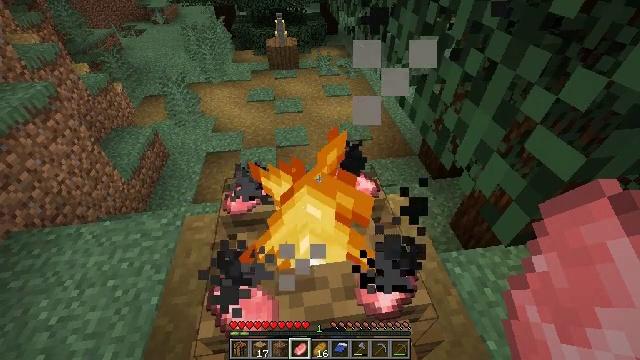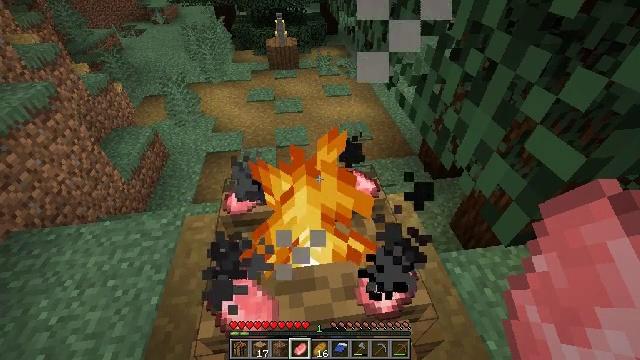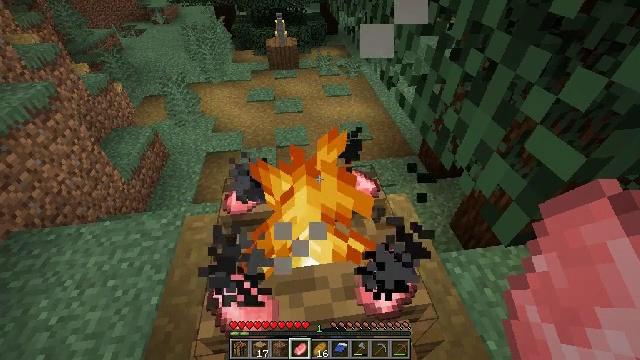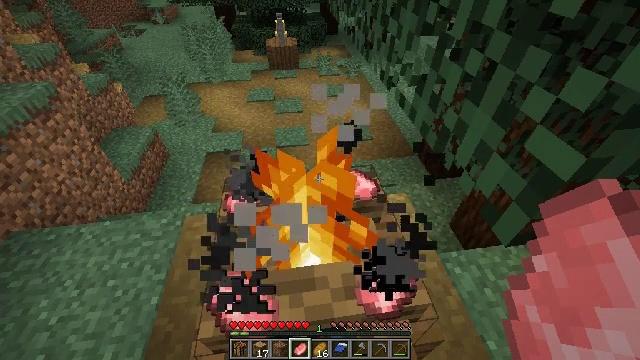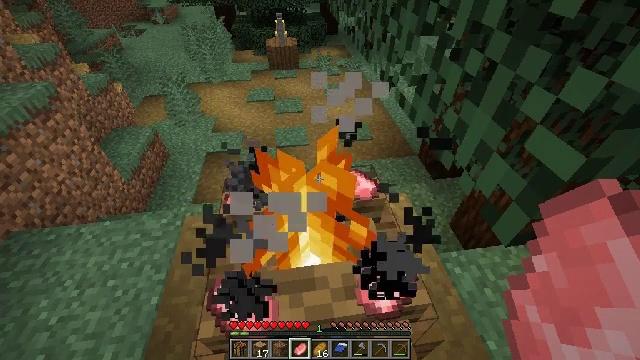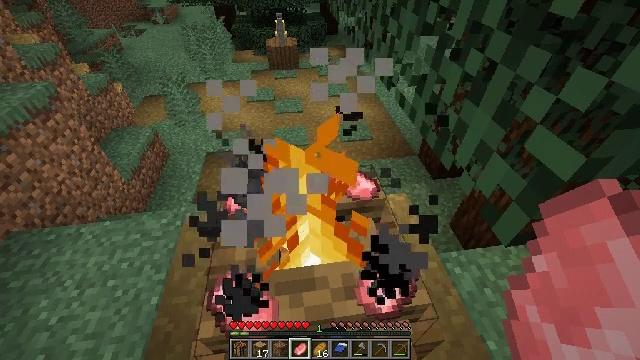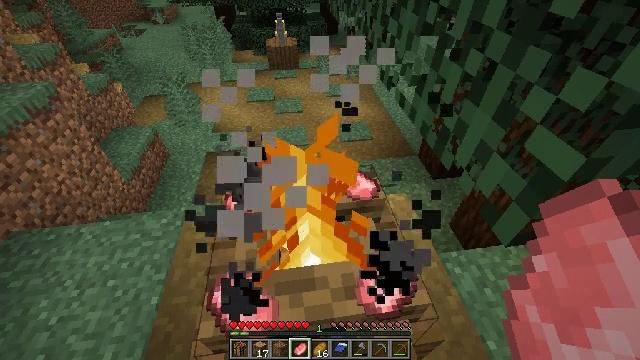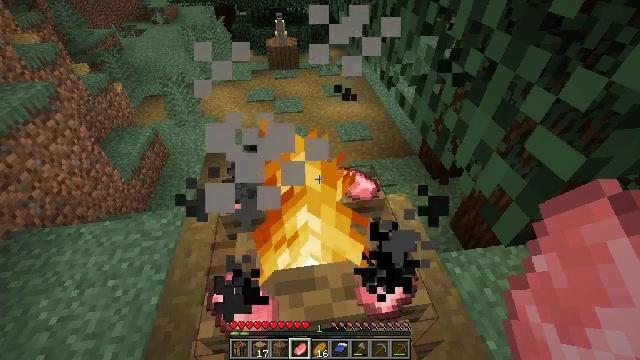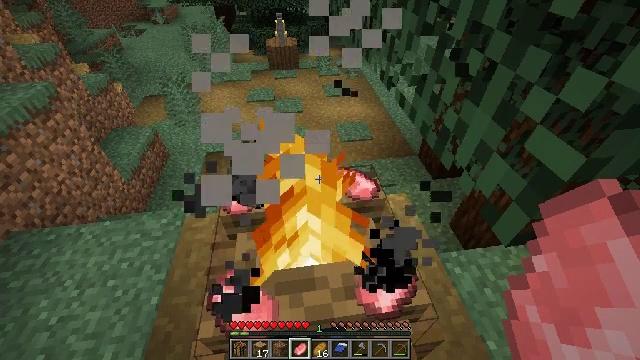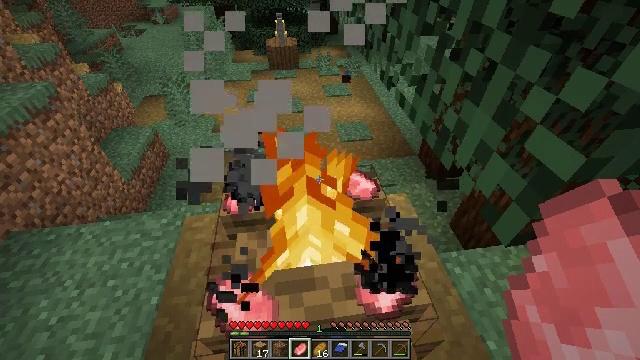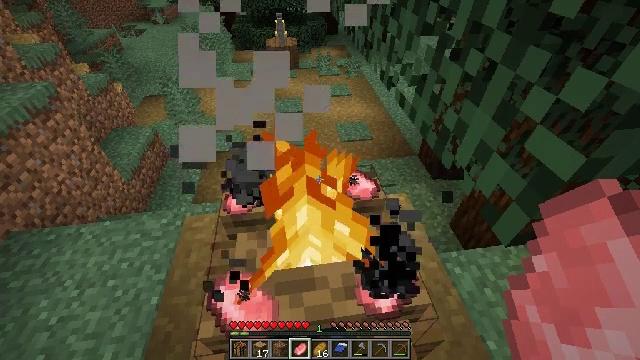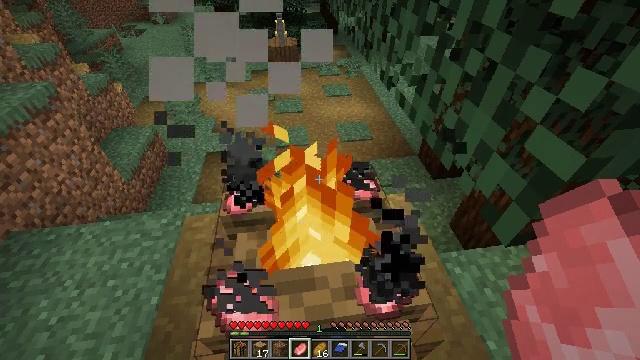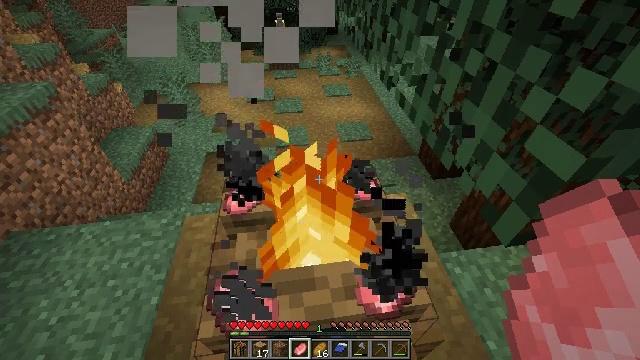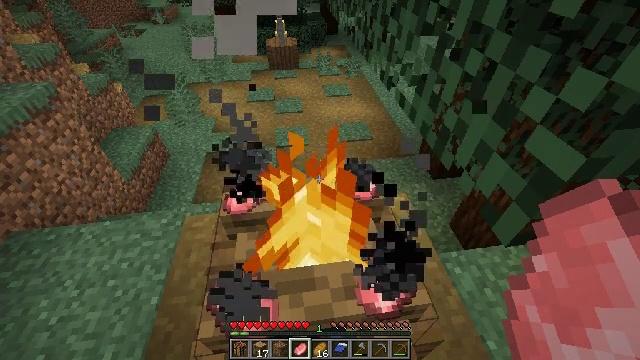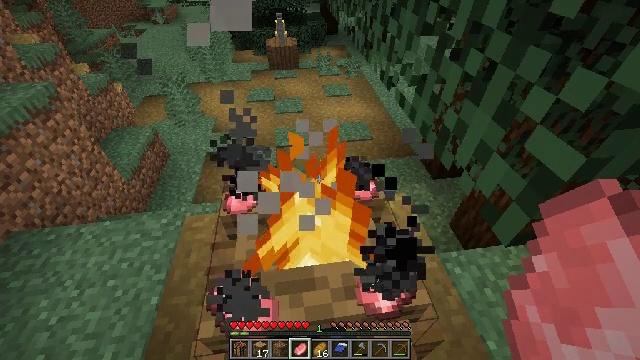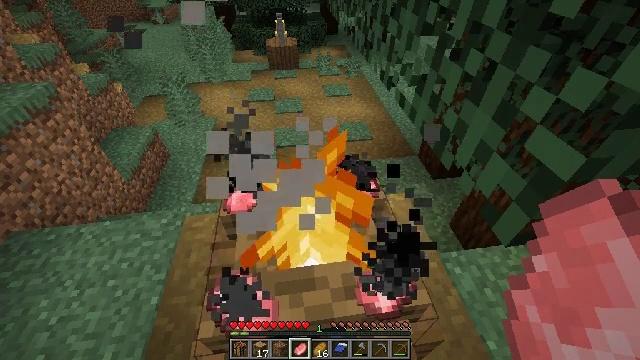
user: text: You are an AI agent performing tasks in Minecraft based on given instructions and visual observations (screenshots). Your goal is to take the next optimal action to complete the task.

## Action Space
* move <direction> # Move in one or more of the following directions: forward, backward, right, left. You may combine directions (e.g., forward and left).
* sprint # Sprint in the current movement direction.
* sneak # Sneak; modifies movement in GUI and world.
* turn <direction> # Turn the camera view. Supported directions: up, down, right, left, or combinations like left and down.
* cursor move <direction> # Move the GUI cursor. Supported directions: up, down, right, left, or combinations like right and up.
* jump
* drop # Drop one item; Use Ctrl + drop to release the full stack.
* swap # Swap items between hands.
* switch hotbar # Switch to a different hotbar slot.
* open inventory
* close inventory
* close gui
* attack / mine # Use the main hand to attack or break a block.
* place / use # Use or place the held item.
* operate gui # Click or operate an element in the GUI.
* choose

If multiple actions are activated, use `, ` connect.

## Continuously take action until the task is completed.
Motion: motion action
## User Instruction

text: Gather mossy cobblestone from a dungeon or ruin.
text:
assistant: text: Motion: no_op
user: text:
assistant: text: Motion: no_op
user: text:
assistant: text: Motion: no_op
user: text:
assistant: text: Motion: no_op
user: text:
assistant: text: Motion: no_op
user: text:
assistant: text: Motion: no_op
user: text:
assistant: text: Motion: no_op
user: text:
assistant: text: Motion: no_op
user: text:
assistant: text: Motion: no_op
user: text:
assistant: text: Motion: no_op
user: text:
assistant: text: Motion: no_op
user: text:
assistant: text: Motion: no_op
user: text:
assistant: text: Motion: no_op
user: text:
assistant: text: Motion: no_op
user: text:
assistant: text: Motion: no_op
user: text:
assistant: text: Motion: no_op
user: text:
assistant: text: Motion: no_op
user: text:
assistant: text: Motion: no_op
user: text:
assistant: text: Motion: no_op
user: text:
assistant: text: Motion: no_op
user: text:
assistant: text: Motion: no_op
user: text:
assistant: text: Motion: no_op
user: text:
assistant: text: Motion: no_op
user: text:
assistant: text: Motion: no_op
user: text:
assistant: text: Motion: no_op
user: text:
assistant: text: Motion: no_op
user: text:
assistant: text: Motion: no_op
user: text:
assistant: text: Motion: no_op
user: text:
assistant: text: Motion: no_op
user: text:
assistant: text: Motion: no_op